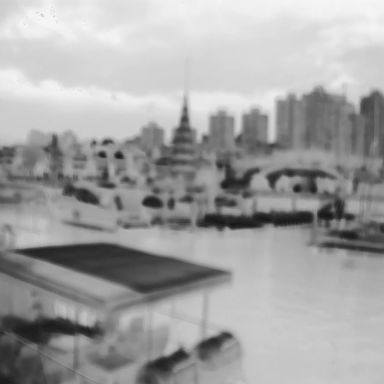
There is a container_ship in the infrared image.